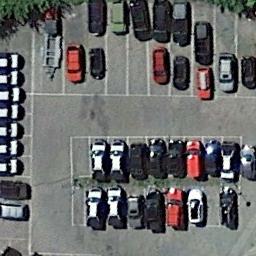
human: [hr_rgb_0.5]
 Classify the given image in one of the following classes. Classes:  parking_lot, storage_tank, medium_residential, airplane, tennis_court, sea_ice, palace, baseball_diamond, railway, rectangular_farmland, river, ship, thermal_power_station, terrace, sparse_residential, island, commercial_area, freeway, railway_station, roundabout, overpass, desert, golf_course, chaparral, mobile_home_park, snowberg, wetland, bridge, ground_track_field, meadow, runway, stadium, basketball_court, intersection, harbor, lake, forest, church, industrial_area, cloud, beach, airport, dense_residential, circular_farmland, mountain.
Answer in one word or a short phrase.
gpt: parking_lot